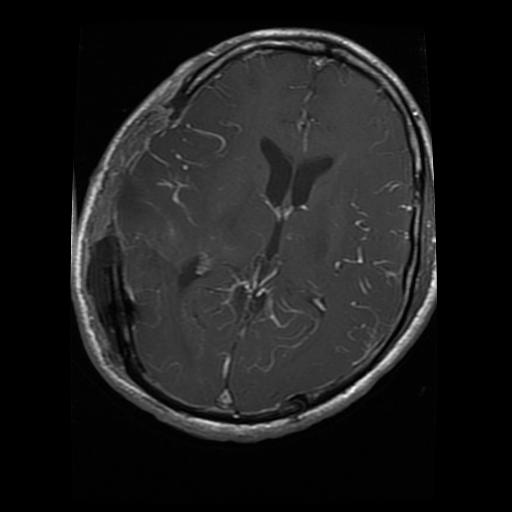
Label: glioma